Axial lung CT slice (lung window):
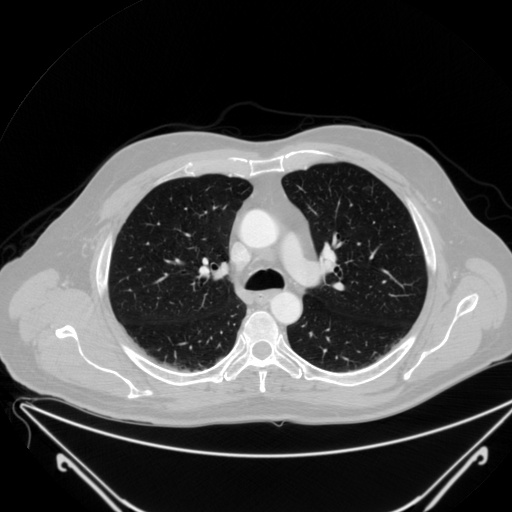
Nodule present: no